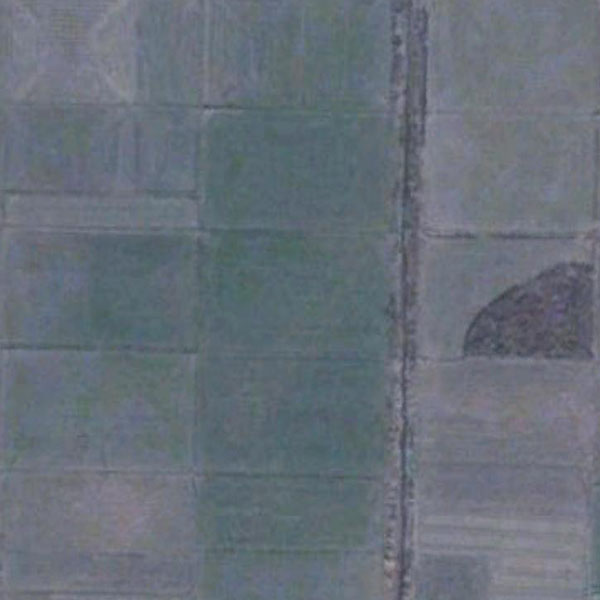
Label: Farmland